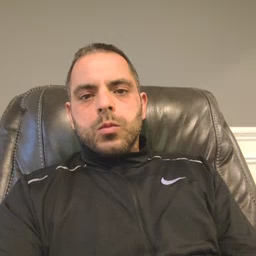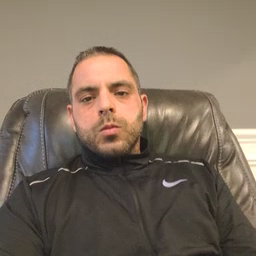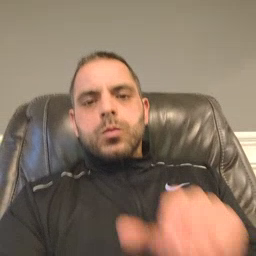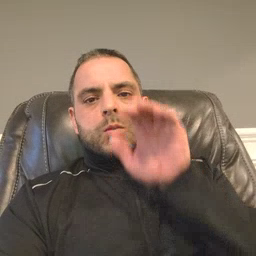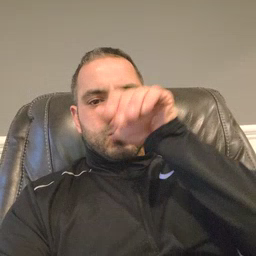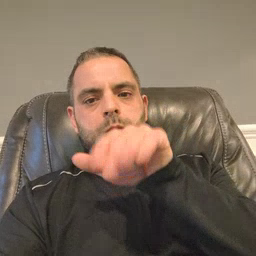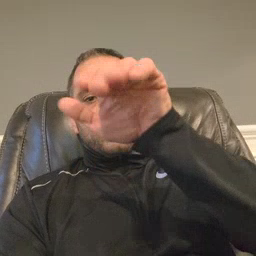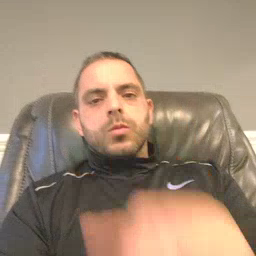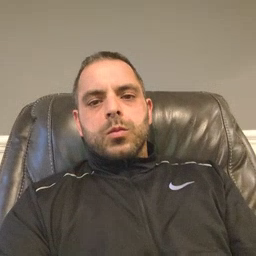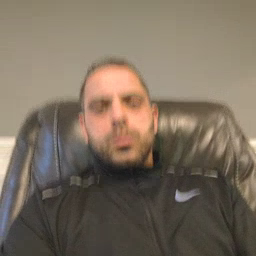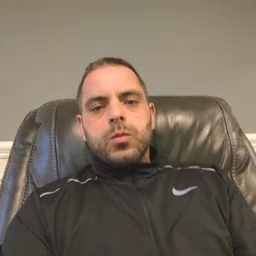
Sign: elephant